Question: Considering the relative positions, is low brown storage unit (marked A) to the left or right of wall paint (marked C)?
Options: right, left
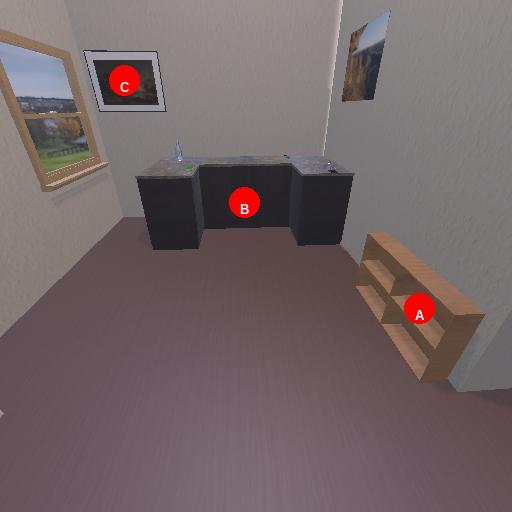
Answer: right